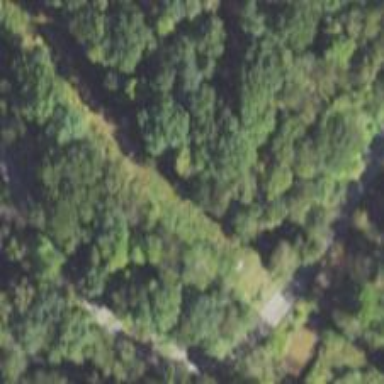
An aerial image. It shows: Abandoned railway.